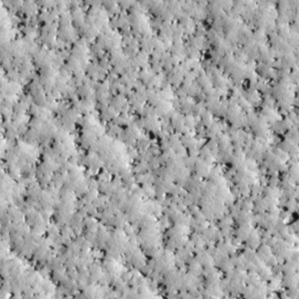
Label: non_frost